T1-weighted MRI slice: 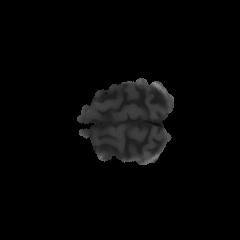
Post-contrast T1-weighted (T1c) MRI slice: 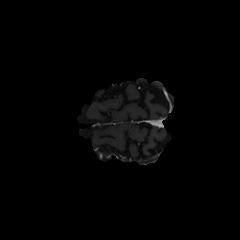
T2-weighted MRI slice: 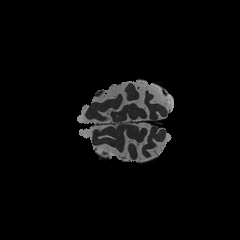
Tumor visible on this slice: no